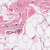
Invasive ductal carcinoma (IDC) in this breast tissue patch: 0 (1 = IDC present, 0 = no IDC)